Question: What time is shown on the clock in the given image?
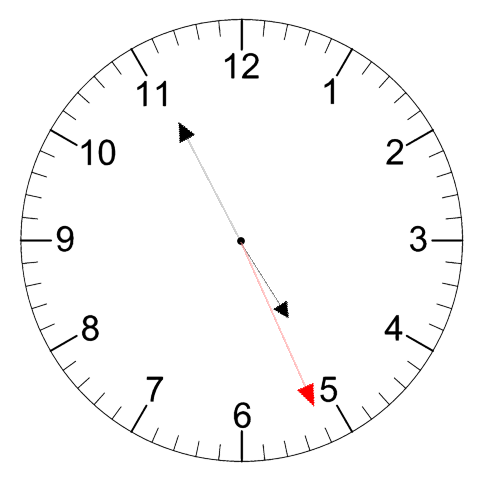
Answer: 04:55:26